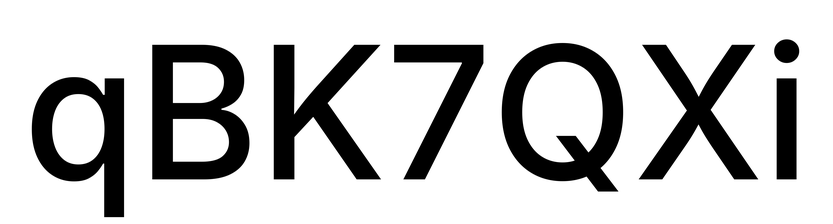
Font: Inter_Medium